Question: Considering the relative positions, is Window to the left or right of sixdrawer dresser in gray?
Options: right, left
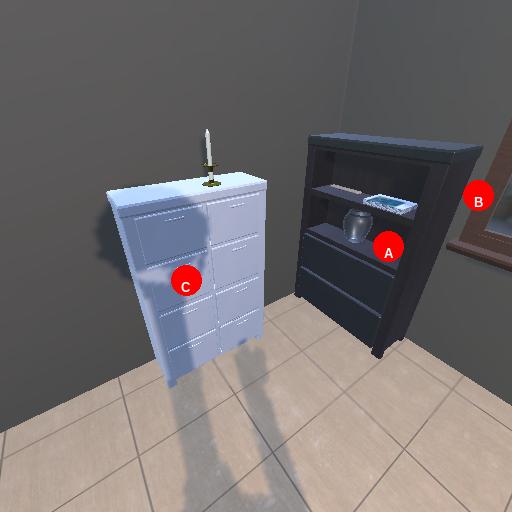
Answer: right